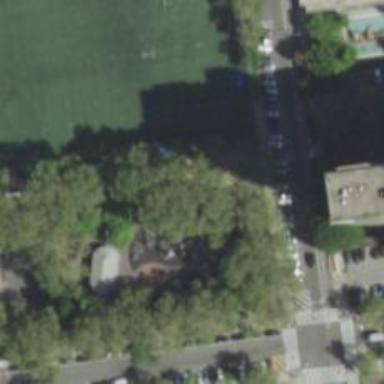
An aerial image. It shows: Playground with bridge.